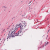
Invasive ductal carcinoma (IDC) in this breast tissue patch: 0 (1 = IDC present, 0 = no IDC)